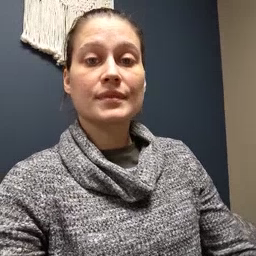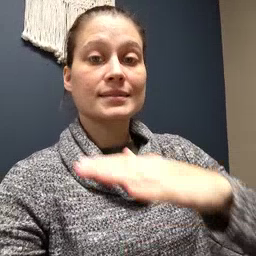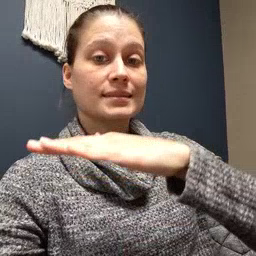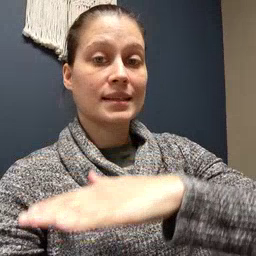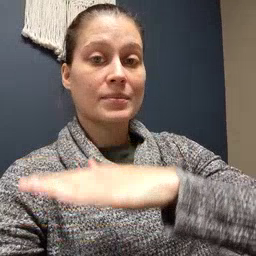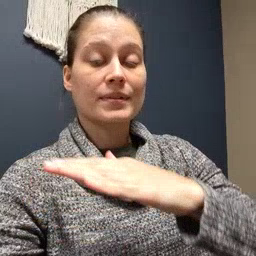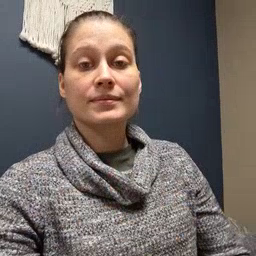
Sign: table